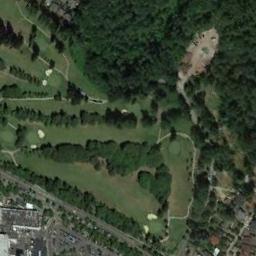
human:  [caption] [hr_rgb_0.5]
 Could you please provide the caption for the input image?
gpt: There are several bunkers, Several paths and a large lush forest on the large green lawn in the golf course with many neatly arranged buildings and two roads beside the golf course .

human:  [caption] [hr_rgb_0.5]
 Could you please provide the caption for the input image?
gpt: There are lots of trees near the golf course .

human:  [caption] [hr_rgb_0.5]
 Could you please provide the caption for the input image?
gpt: The golf course has some fairways, Roads, Barrier trees and sandpits and a forest with some houses is next to the golf course .

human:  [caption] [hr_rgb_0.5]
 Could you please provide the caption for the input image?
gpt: The picture shows a road with a nearly 180-degree turn .

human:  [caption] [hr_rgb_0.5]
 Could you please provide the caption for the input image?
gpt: There are many green trees and some bunkers on the golf course .